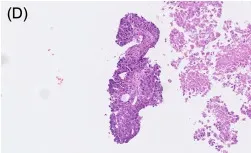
Case 4 HE staining.
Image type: pathology (h&e)